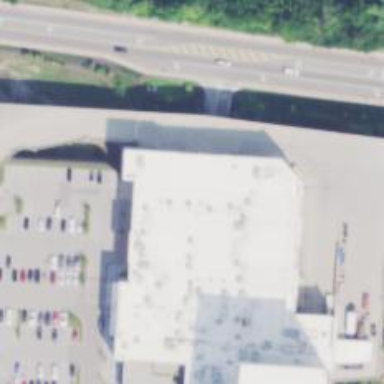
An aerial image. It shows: Fitness center located in leisure land.